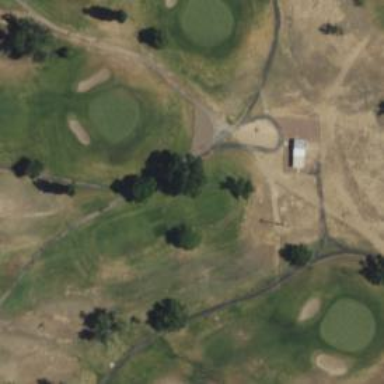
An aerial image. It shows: Golf tee.